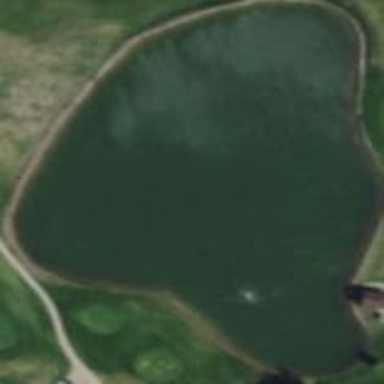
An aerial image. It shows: Water hazard on golf course.